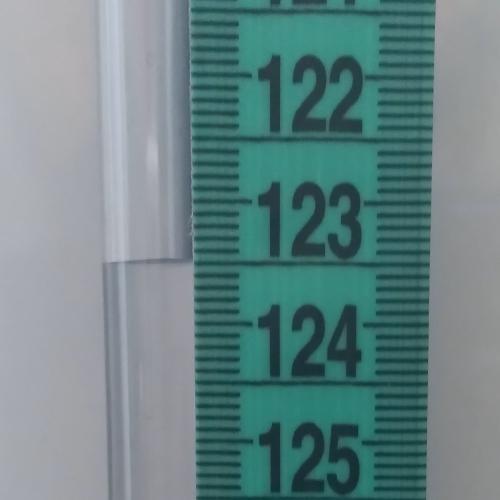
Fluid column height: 123.5 cm